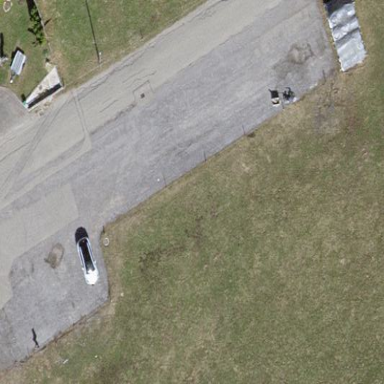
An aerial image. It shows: Parking area with asphalt surface.